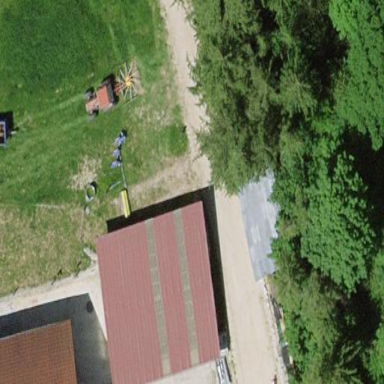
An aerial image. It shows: Farm auxiliary building.